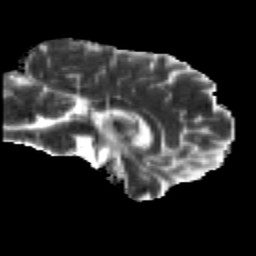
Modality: MD
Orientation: sagittal
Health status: healthy
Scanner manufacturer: siemens
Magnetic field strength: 3 T
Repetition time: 12 s
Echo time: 0.092 s